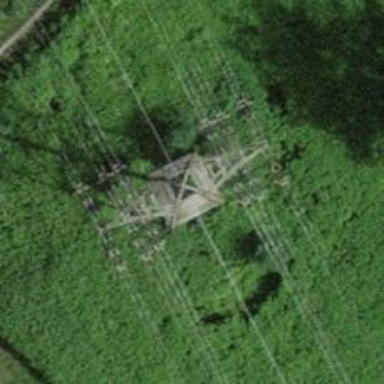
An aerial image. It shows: Power line in the image.